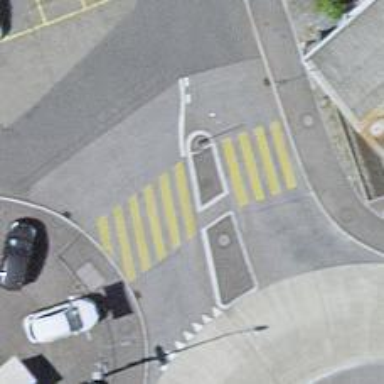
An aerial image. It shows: Kerb serving as barrier.